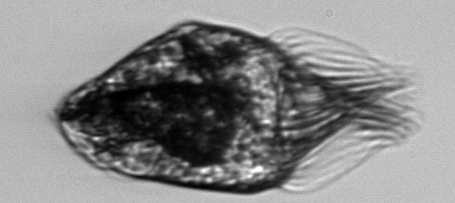
Label: Strombidium_morphotype1